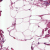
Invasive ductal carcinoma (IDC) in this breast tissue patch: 0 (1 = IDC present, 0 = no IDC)